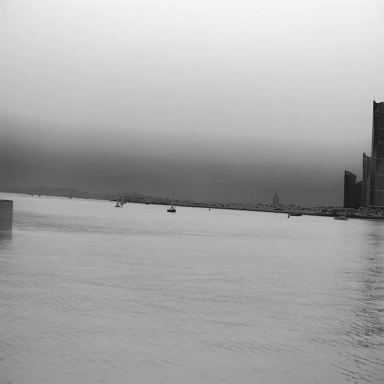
There are 13 objects shown in the infrared image, including two container_ships, five sailboats, and six canoes.